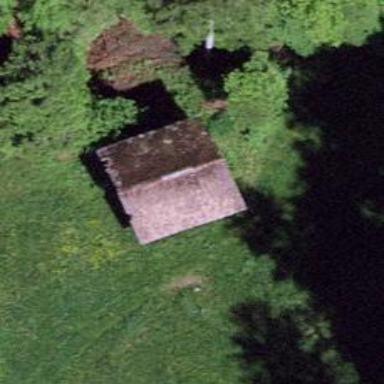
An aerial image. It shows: Shed building with gabled roof.